九年级 · 组合几何学
如图, $\odot O$ 是 $R t \triangle A B C$ 的内切圆, $\angle C=90^{\circ} . A O$ 的延长线交 $B C$ 于点 $D$.若 $A C=6, C D=2$. 求 $\odot O$

的半径.
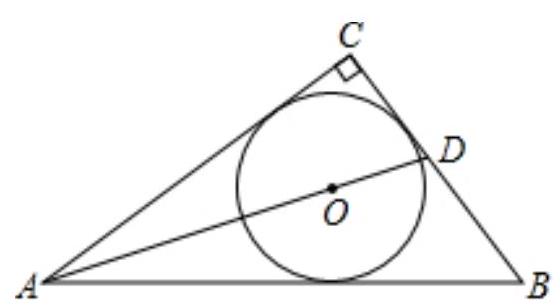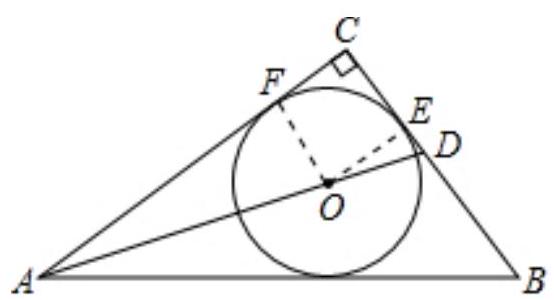
答案: 解: 设 $A C, B C$ 分别和圆相切于点 $F, E$, 连接 $O F, O E$, $\because \odot O$ 是 $R t \triangle A B C$ 的内切圆,

$\therefore O F=O E, O F \perp A C, O E \perp B C$,

又 $\because \angle C=90^{\circ}$,

$\therefore$ 四边形 $C E O F$ 是正方形.

设圆 $O$ 的半径为 $r$, 则 $D E=2-r, O E=r$.

$\because$ 四边形 $C E O F$ 是正方形,

$\therefore O E / / A C$.

$\therefore \triangle O E D \sim \triangle A C D$.

$\therefore \frac{O E}{A C}=\frac{E D}{C D}$,

即 $\frac{r}{6}=\frac{2-r}{2}$.

解得: $r=1.5$.

$\therefore \odot 0$ 的半径为 1.5 .